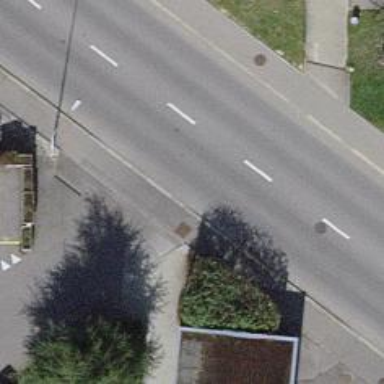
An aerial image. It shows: Unmarked crossing on asphalt footway.